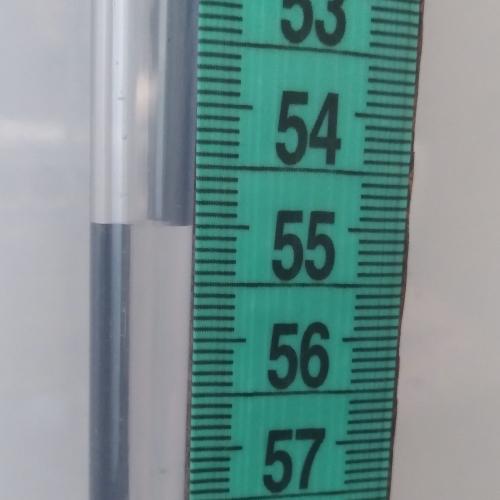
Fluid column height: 55.0 cm